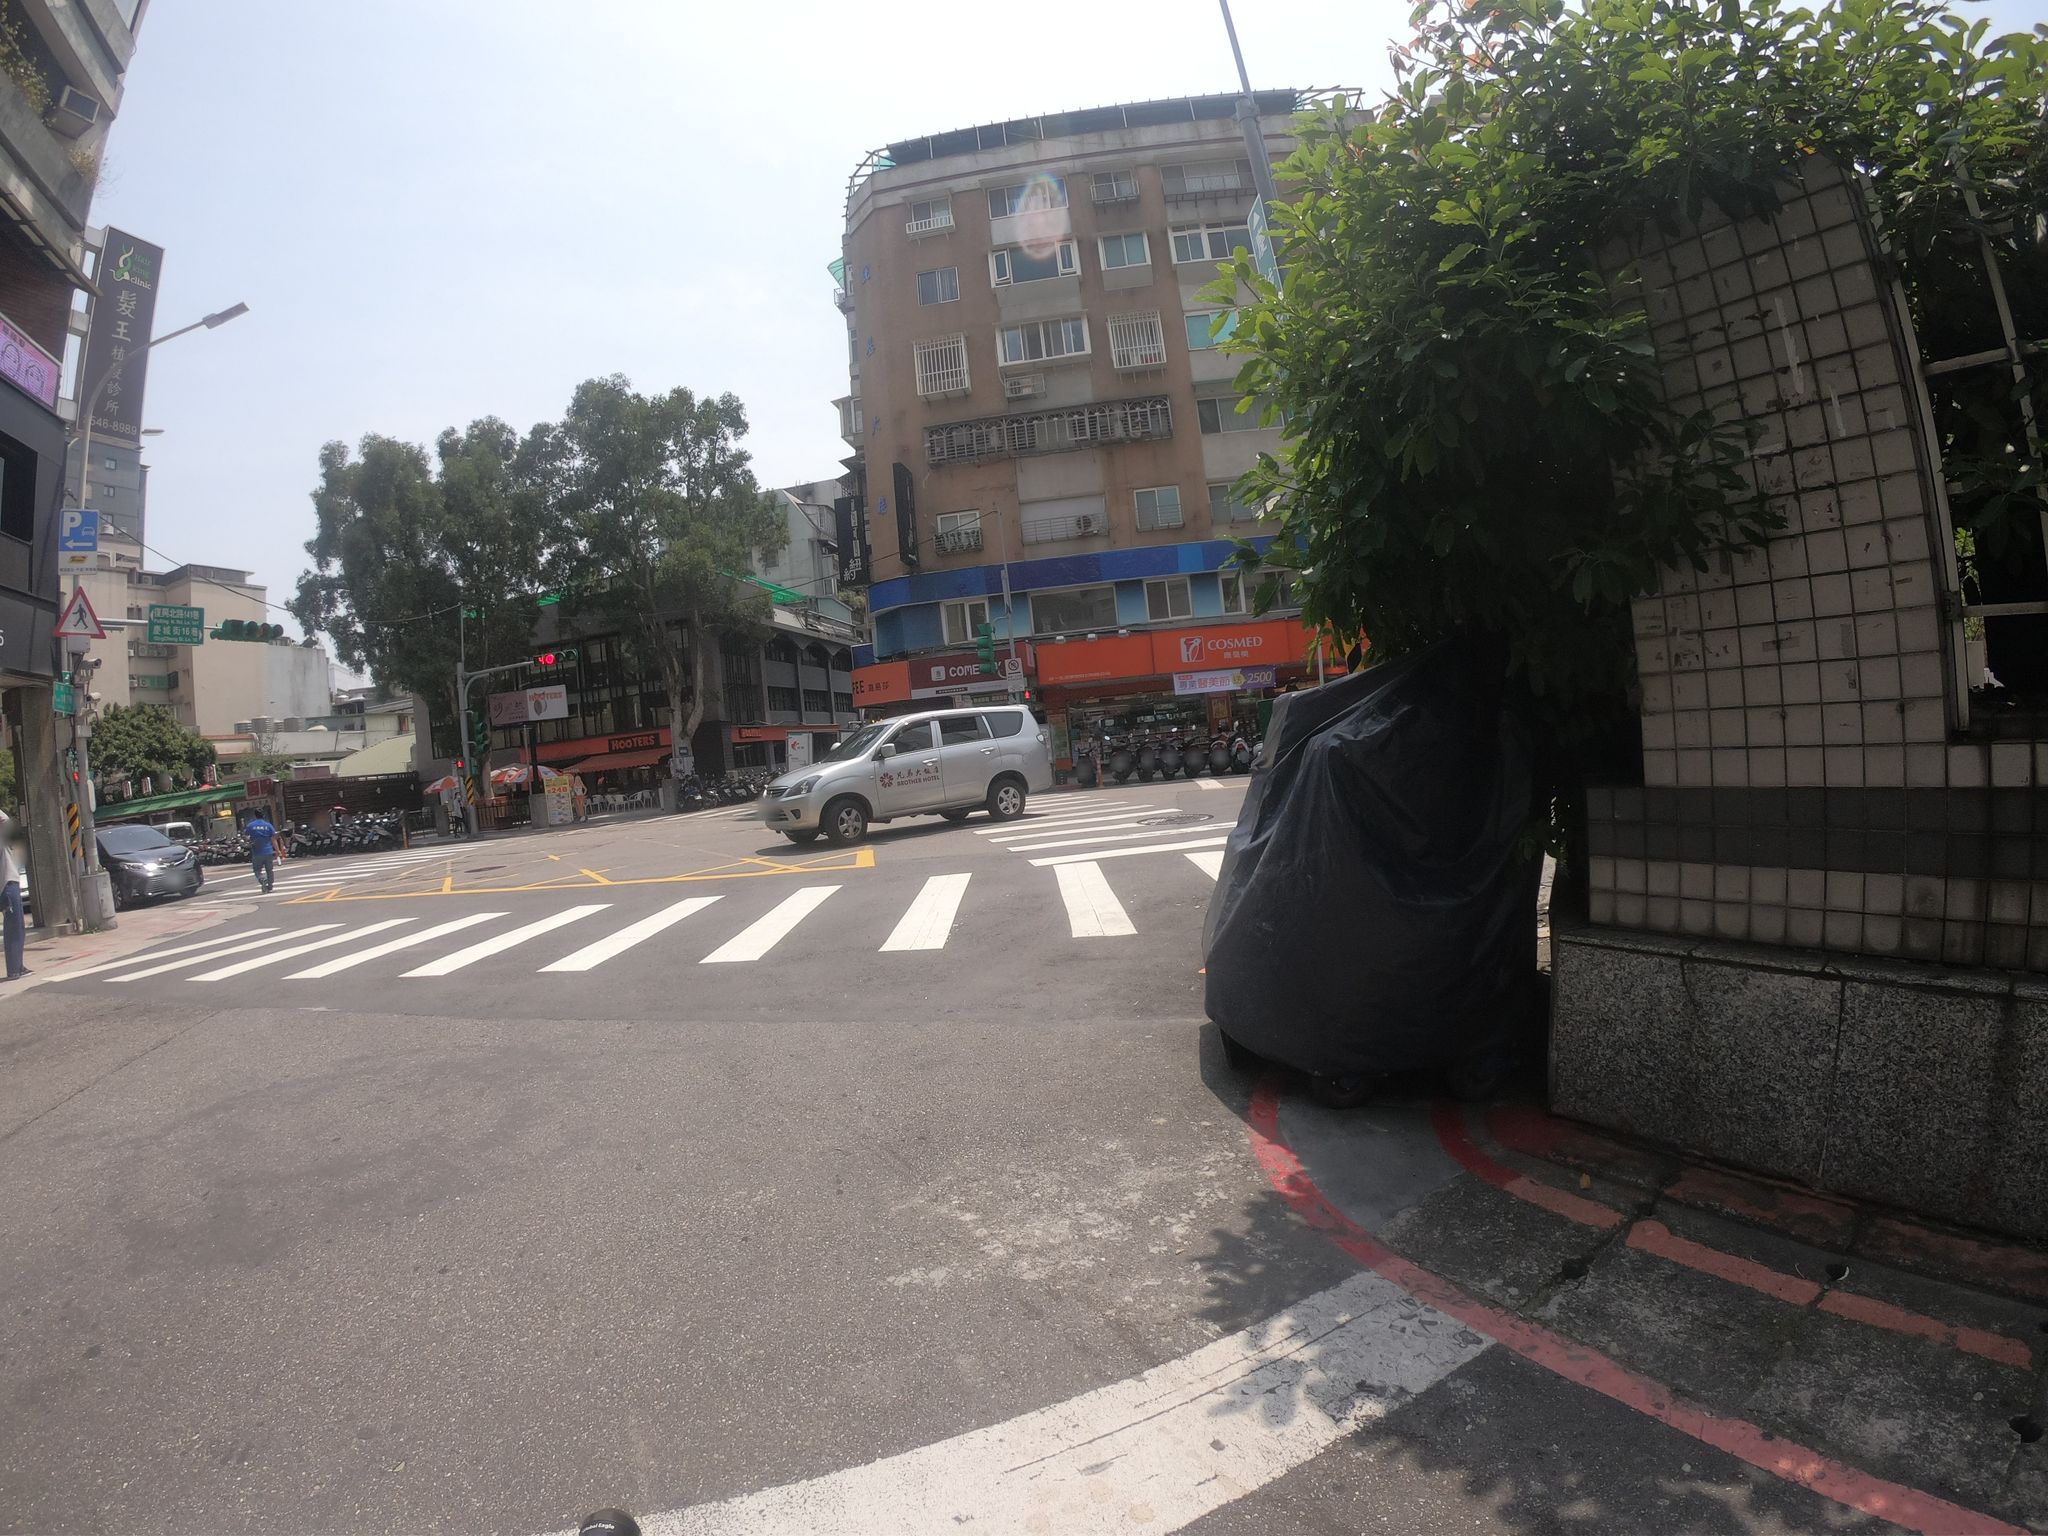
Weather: clear
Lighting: day
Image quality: good
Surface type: walking surface
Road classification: footway
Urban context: urban centre
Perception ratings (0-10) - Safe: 3.34, Lively: 9.57, Beautiful: 2.66, Boring: 4.51, Depressing: 6.86, Wealthy: 7.38